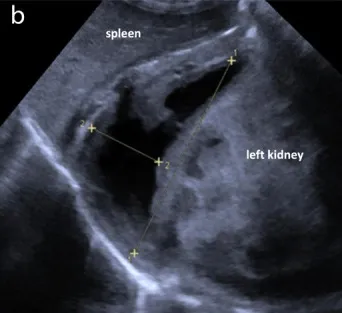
(b) US demonstrating an associated left adrenal hematoma, with hypoechoic areas of liquefaction.
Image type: radiology (ultrasound)